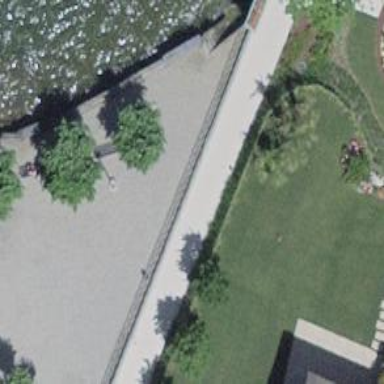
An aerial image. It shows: Bench for seating.